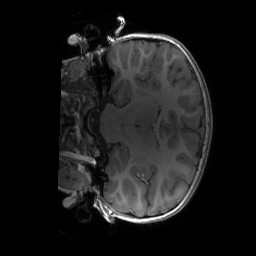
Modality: T1w
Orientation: coronal
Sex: female
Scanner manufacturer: siemens
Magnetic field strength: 3 T
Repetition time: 1.9 s
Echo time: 0.00243 s